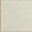
Piece: xx